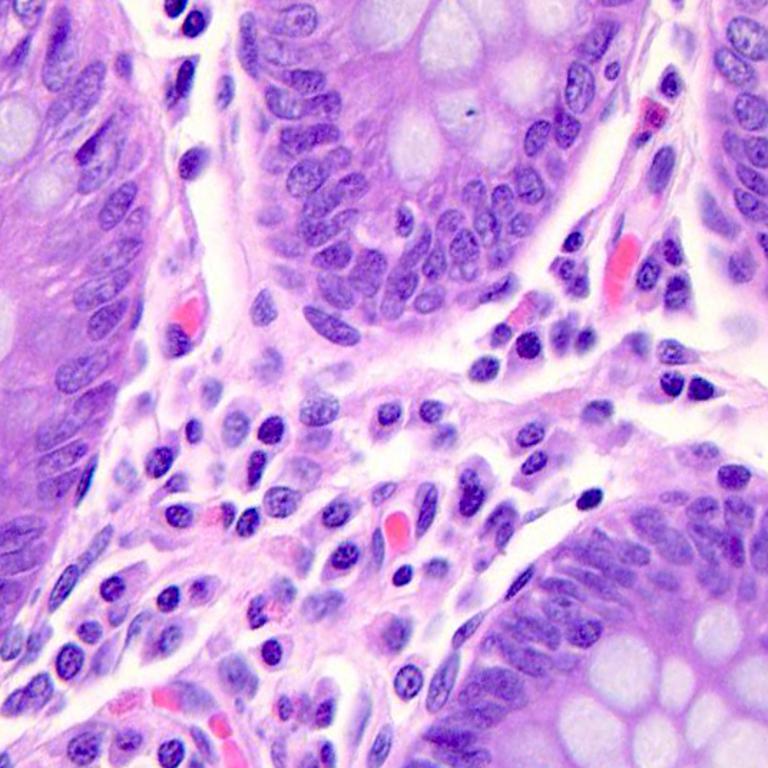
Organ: colon
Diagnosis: benign